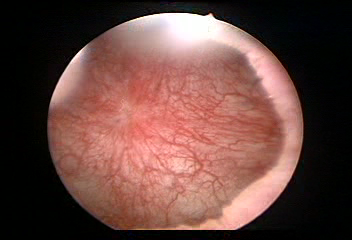
Modality: WLC
Class: Normal mucosa
Bladder cancer association: No